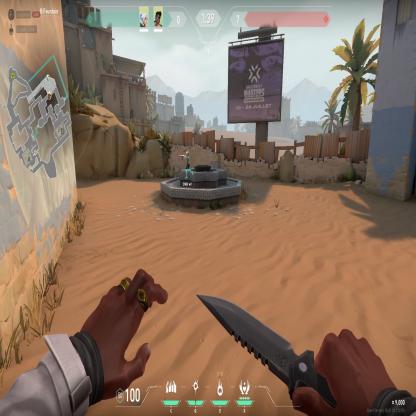
Label: teammate